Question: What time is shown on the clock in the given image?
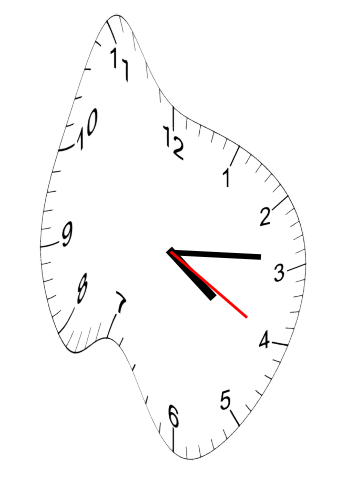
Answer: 04:14:20